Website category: auto
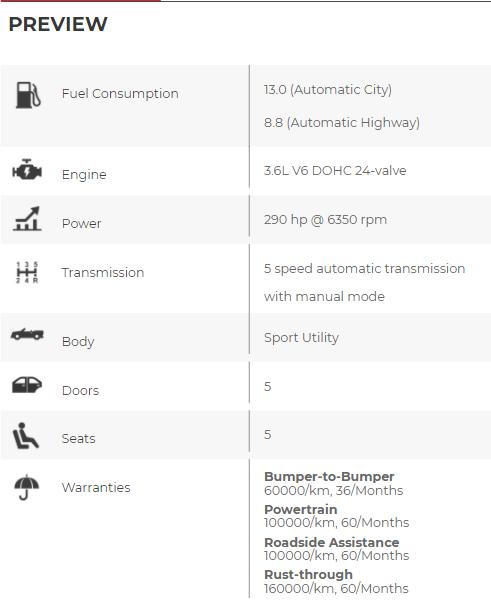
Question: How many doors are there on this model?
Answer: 5

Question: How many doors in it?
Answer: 5

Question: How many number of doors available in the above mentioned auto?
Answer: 5

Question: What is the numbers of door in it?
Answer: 5

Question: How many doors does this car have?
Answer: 5

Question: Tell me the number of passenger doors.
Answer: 5

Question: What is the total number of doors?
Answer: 5

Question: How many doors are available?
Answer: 5

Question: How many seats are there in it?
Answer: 5

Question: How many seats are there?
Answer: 5

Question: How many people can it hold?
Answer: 5

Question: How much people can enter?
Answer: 5

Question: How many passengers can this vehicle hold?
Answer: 5

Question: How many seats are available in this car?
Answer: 5

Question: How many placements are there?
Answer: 5

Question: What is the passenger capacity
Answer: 5

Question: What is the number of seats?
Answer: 5

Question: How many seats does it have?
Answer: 5

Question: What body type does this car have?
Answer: Sport Utility

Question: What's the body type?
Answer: Sport Utility

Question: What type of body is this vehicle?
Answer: Sport Utility

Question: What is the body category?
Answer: Sport Utility

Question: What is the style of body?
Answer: Sport Utility

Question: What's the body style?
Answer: Sport Utility

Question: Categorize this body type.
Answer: Sport Utility

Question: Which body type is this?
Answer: Sport Utility

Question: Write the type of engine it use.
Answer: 3.6L V6 DOHC 24-valve

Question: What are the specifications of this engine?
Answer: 3.6L V6 DOHC 24-valve

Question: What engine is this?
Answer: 3.6L V6 DOHC 24-valve

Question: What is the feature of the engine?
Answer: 3.6L V6 DOHC 24-valve

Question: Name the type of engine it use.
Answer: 3.6L V6 DOHC 24-valve

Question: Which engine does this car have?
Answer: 3.6L V6 DOHC 24-valve

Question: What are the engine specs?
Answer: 3.6L V6 DOHC 24-valve

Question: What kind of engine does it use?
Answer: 3.6L V6 DOHC 24-valve

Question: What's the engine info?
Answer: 3.6L V6 DOHC 24-valve

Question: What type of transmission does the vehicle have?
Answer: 5 speed automatic transmission with manual mode

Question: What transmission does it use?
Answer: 5 speed automatic transmission with manual mode

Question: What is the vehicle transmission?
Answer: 5 speed automatic transmission with manual mode

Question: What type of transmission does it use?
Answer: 5 speed automatic transmission with manual mode

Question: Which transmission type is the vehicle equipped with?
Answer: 5 speed automatic transmission with manual mode

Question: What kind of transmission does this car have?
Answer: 5 speed automatic transmission with manual mode

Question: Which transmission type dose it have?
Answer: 5 speed automatic transmission with manual mode

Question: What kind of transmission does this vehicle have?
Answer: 5 speed automatic transmission with manual mode

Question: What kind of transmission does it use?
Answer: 5 speed automatic transmission with manual mode

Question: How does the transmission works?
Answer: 5 speed automatic transmission with manual mode

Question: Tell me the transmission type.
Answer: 5 speed automatic transmission with manual mode

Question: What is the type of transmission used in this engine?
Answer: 5 speed automatic transmission with manual mode

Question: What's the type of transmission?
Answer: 5 speed automatic transmission with manual mode

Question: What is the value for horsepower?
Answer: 290 hp @ 6350 rpm

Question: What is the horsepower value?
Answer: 290 hp @ 6350 rpm

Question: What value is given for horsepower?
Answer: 290 hp @ 6350 rpm

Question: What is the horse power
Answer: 290 hp @ 6350 rpm

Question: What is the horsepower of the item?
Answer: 290 hp @ 6350 rpm

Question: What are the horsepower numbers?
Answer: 290 hp @ 6350 rpm

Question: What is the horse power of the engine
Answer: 290 hp @ 6350 rpm

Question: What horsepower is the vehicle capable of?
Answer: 290 hp @ 6350 rpm

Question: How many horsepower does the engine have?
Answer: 290 hp @ 6350 rpm

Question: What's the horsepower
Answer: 290 hp @ 6350 rpm

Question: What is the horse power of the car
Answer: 290 hp @ 6350 rpm

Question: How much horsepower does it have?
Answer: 290 hp @ 6350 rpm

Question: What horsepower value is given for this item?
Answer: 290 hp @ 6350 rpm

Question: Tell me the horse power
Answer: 290 hp @ 6350 rpm

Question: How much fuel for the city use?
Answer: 13.0 (Automatic City)

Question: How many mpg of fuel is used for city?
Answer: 13.0 (Automatic City)